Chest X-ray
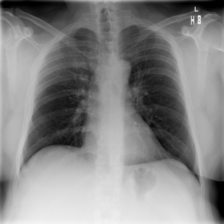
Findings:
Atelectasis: negative
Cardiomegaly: negative
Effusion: negative
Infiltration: negative
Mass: negative
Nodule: negative
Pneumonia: negative
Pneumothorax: negative
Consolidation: negative
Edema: negative
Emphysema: negative
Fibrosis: negative
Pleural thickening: negative
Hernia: negative